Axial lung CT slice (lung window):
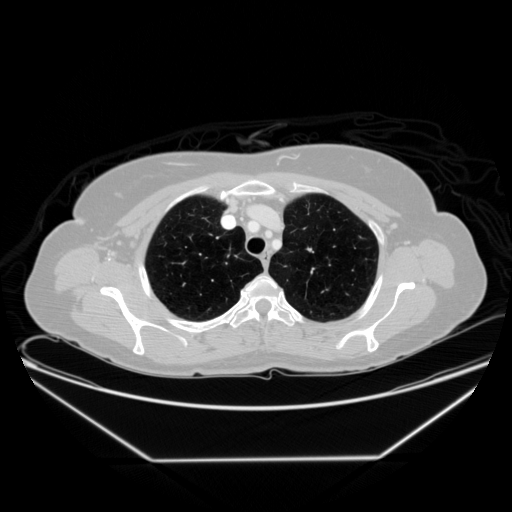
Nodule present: no